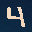
Label: 4